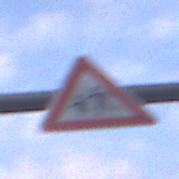
Verkehrszeichen: KinderRechts
Umgebung: Outdoor, Nature
Tageszeit: SunriseSunset
Wetter: PartlyCloudy
Licht: Natural
Jahreszeit: NotSpecified
Kontrast: LowContrast